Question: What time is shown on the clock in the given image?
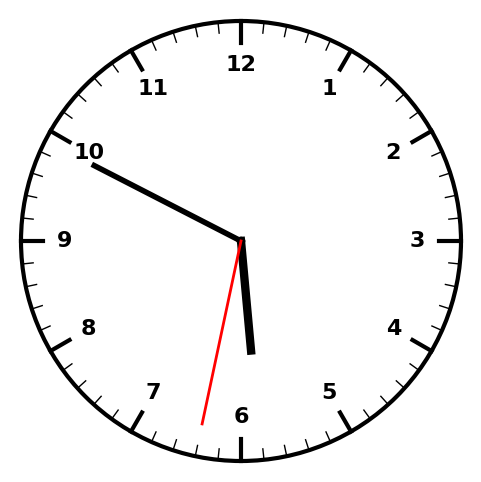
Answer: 05:49:32